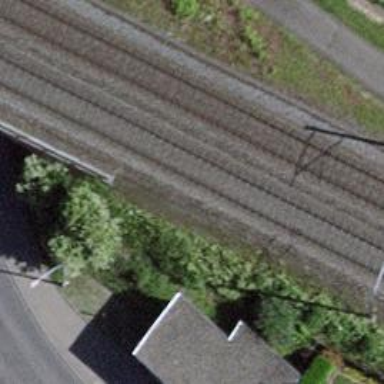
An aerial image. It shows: Railway bridge with electrified contact line. There is one track on the bridge.